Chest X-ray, AP view. Patient: 37 years old, sex F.
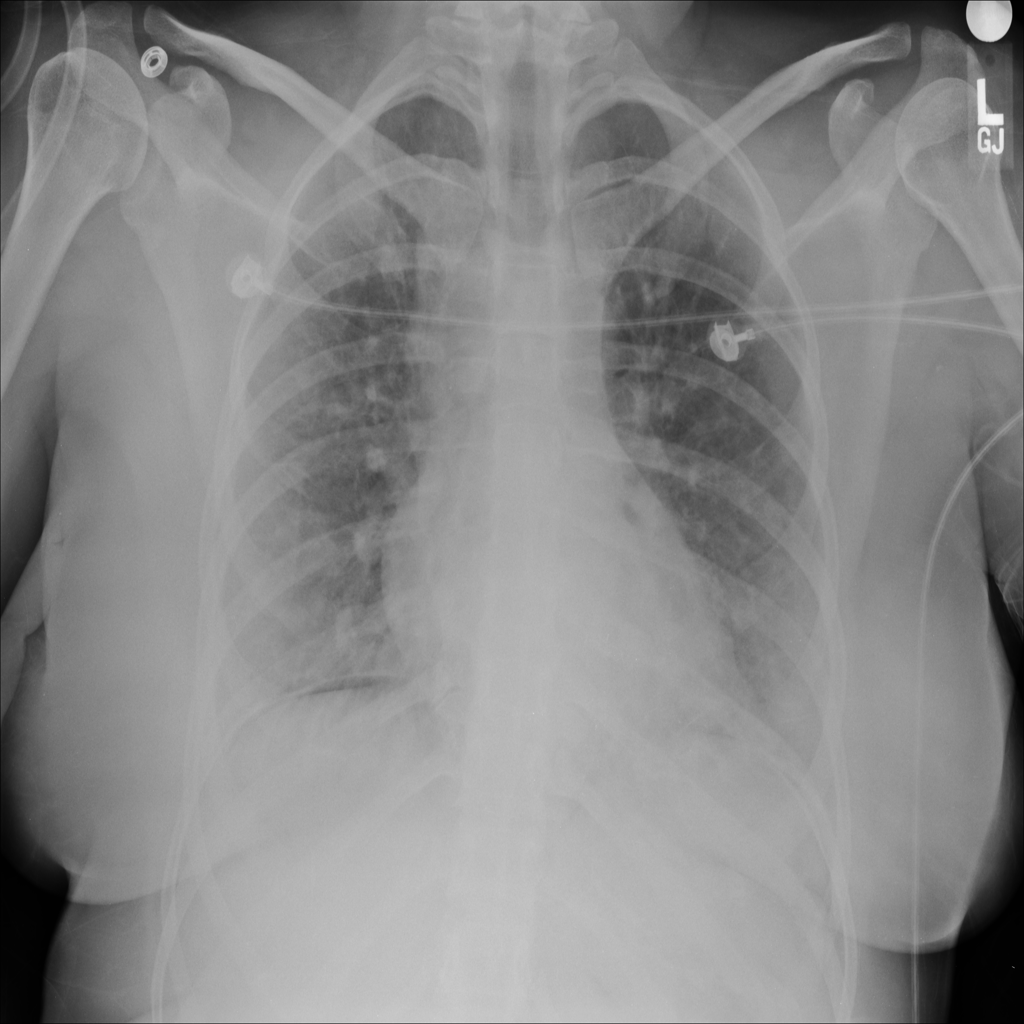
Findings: Edema